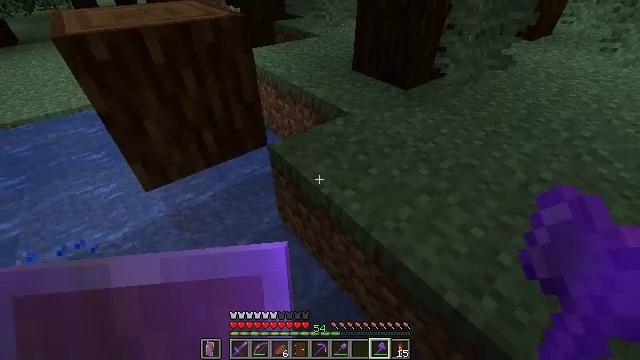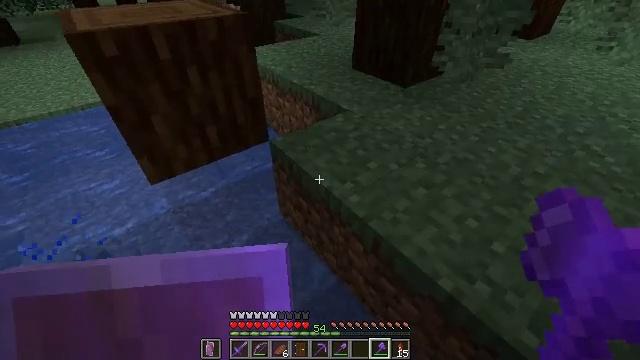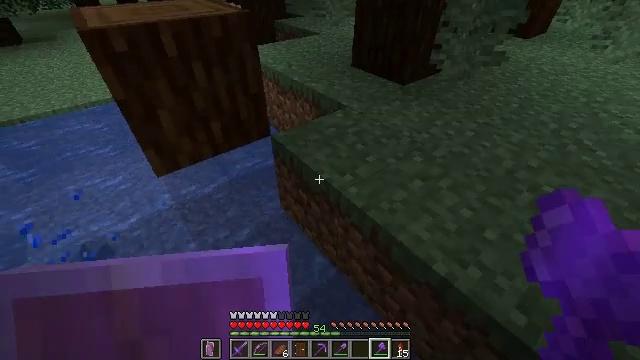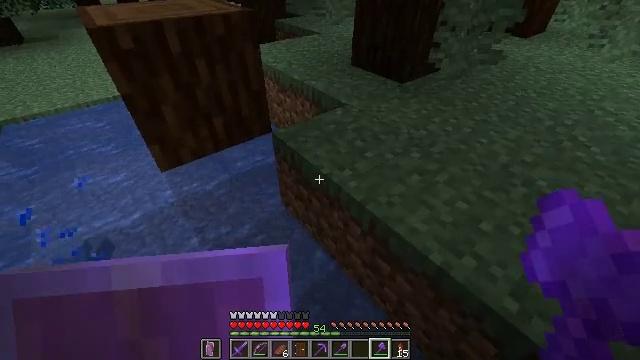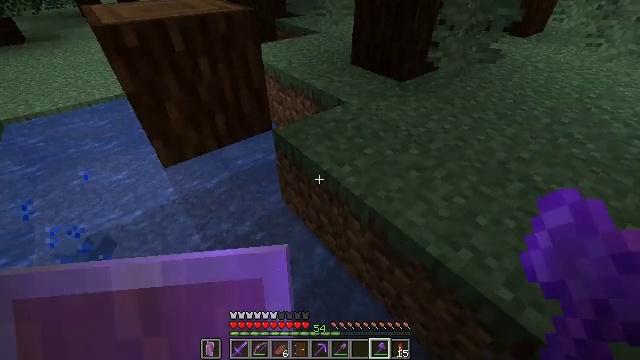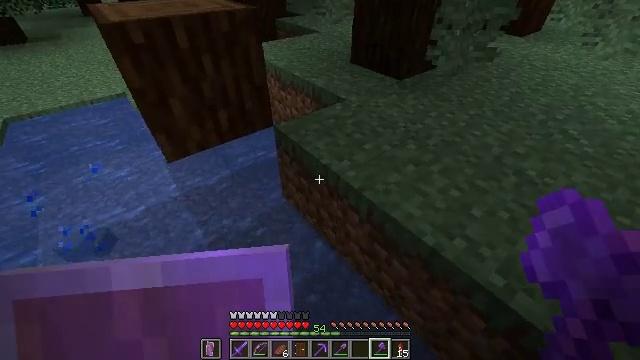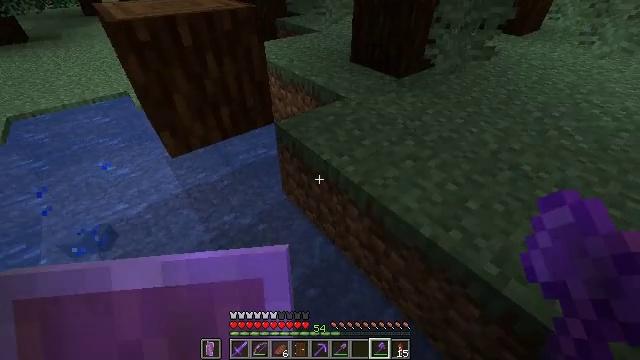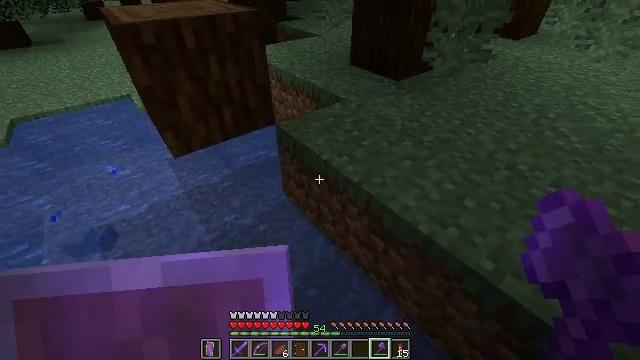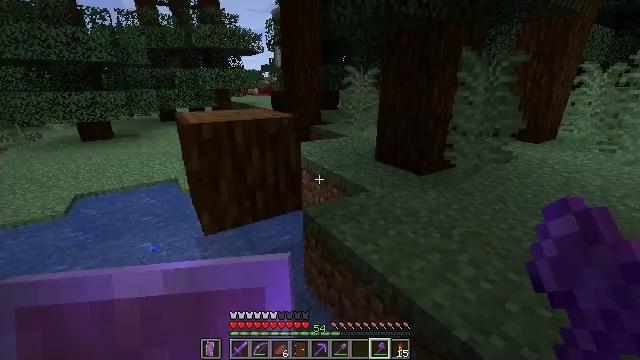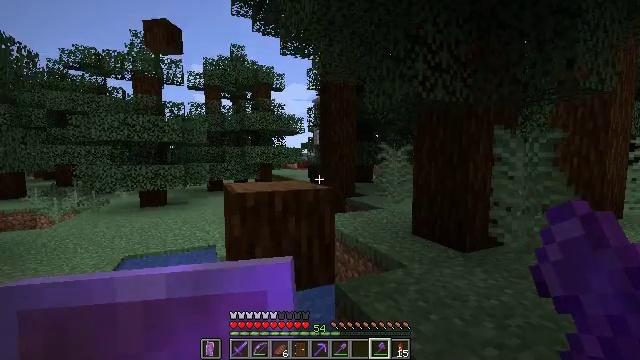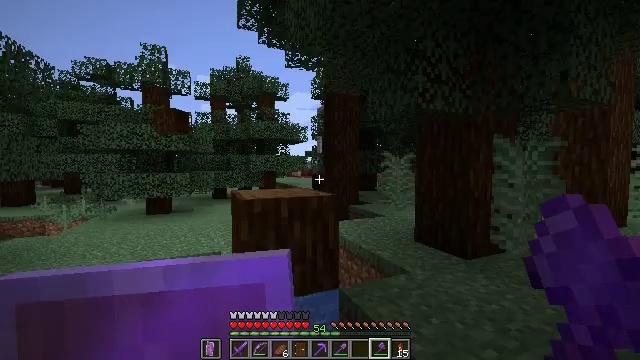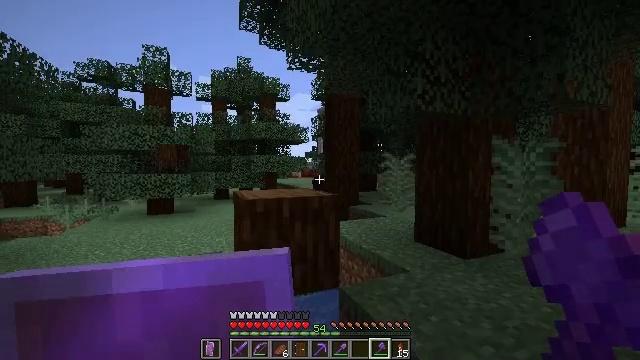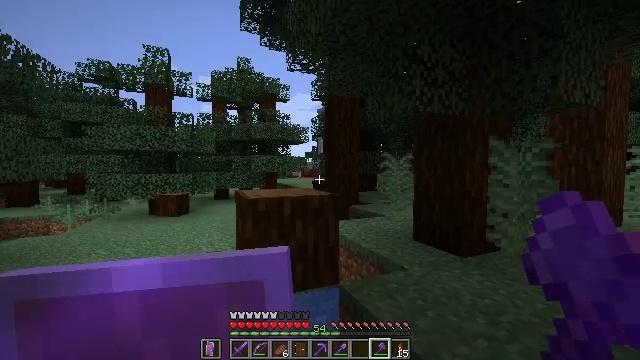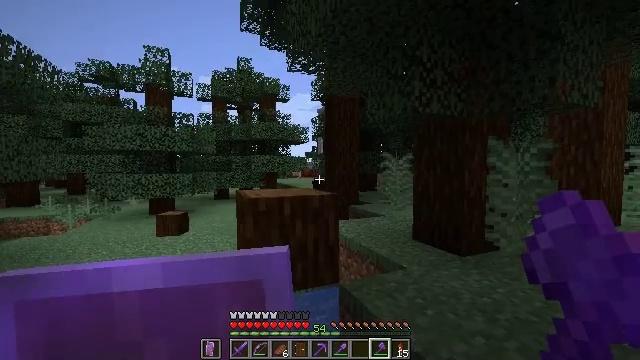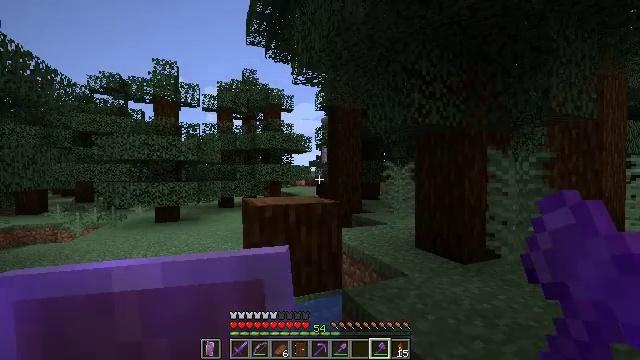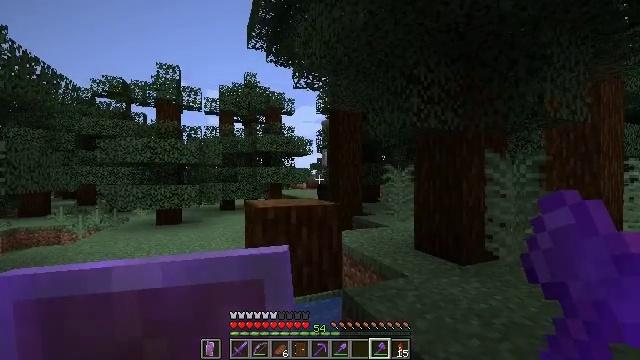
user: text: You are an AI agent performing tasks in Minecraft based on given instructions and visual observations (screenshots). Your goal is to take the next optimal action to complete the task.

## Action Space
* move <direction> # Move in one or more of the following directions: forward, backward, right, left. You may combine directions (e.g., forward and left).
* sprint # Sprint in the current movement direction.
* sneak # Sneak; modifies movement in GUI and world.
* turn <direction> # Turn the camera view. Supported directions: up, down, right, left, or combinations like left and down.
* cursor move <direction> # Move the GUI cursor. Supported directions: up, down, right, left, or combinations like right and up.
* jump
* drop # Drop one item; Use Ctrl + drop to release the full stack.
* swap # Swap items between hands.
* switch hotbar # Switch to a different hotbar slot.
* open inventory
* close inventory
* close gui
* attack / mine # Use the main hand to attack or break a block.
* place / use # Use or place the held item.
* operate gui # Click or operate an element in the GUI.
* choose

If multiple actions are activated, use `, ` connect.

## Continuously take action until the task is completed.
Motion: motion action
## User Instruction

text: Break the spruce log from the tree.
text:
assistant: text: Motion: move back, sneak
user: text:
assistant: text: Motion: move back, sneak
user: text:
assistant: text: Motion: move back, sneak
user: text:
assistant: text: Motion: move back, sneak
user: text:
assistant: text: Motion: move back, sneak
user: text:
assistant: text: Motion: move back, sneak
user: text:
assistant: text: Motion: move back, sneak
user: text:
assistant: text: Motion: move back, sneak, turn left and up
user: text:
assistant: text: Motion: move back, sneak, turn left and up
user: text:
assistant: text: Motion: move back, sneak, turn up
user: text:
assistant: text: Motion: move back, sneak
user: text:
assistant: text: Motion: move back, sneak
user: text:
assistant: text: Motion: move back, sneak
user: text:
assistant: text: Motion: move back, sneak, turn up
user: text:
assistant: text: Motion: move back, sneak
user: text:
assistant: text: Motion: move back, sneak
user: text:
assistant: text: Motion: move back, sneak
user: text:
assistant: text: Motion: move back, sneak
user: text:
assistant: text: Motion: move back, sneak
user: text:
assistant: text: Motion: move back
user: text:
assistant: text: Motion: turn left
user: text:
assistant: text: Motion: turn left
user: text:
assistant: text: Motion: no_op
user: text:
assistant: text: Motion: no_op
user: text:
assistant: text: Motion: sprint
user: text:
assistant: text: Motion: sprint
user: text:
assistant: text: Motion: sprint
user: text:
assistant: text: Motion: sprint
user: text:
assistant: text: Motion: move forward, sprint
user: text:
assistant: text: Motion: move forward, sprint